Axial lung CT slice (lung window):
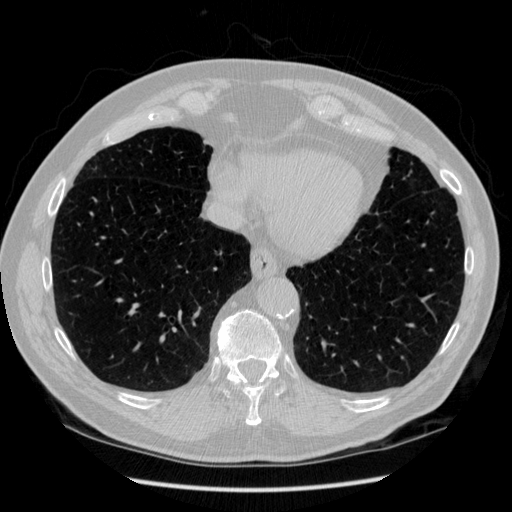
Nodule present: no